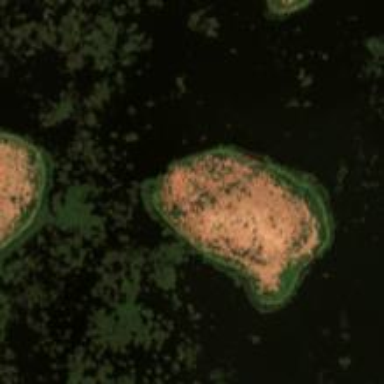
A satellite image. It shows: Island covered with meadow.